Field crop: maize
Growth stage: 2
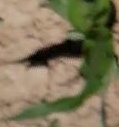
Species: maize